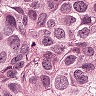
Metastatic tissue present: yes